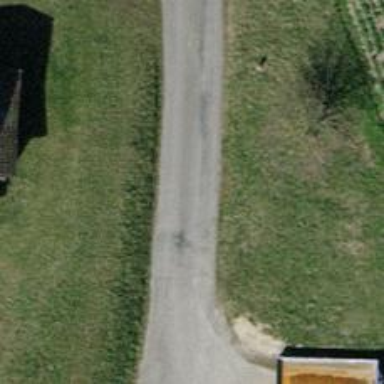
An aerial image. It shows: Unclassified road with asphalt surface.